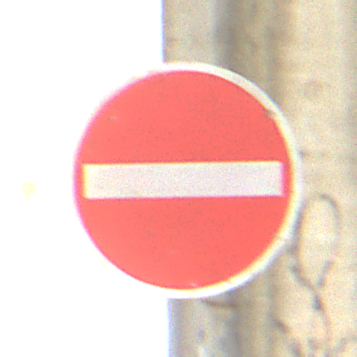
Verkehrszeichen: VerbotDerEinfahrt
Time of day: MorningAfternoon
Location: Roofed (Suburban)
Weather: PartlyCloudy
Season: Winter
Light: Natural